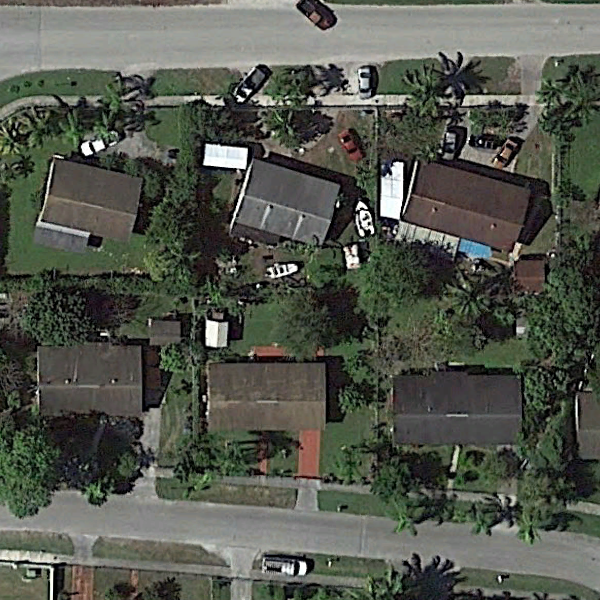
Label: MediumResidential